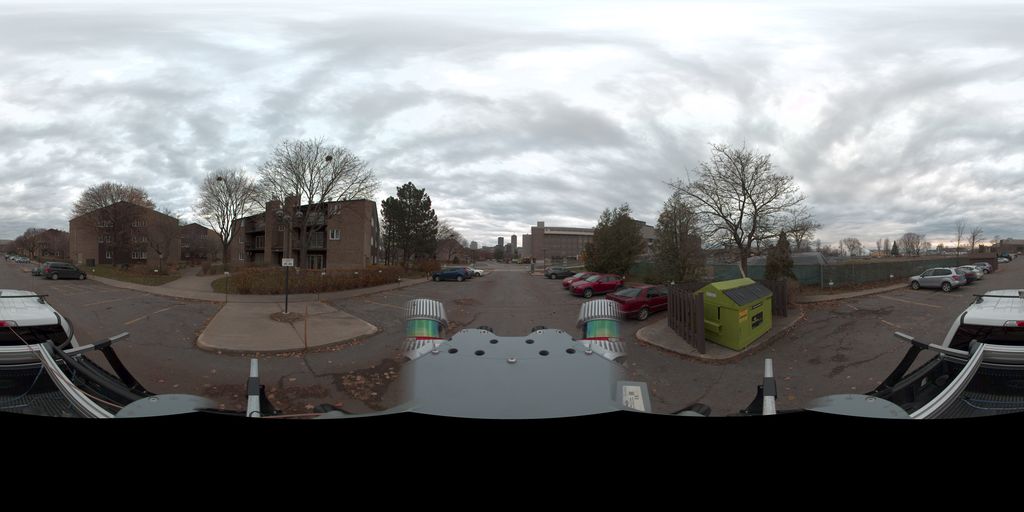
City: quebec_city